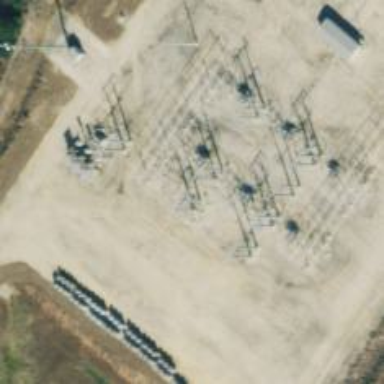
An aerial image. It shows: Switch used for power control.